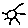
Label: sun